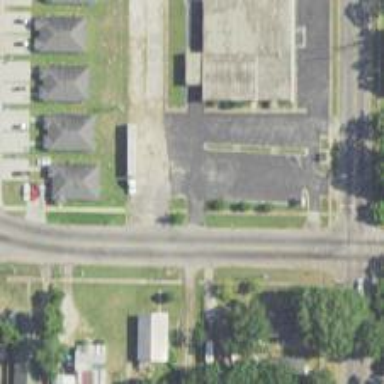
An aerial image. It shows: Alley classified as service road.